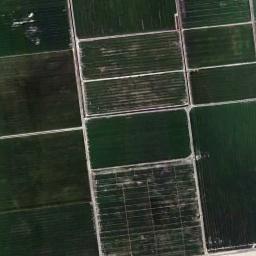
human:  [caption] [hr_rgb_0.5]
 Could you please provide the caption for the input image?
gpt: Several green rectangular farmlands of different sizes are arranged in neat rows .

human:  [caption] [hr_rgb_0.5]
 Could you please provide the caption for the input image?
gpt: More than ten neatly arranged green rectangular farm fields .

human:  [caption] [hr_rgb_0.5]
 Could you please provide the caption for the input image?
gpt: There are some deep green rectangular farmland .

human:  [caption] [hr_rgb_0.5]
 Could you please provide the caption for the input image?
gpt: There are many neat rows of rectangular farmlands .

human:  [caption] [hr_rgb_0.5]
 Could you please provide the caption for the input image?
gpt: There are some green rectangular farmlands and several brown ones .